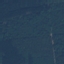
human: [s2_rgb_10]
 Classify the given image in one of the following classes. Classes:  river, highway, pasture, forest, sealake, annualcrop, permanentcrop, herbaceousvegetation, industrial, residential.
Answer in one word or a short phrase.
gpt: Forest